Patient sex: M
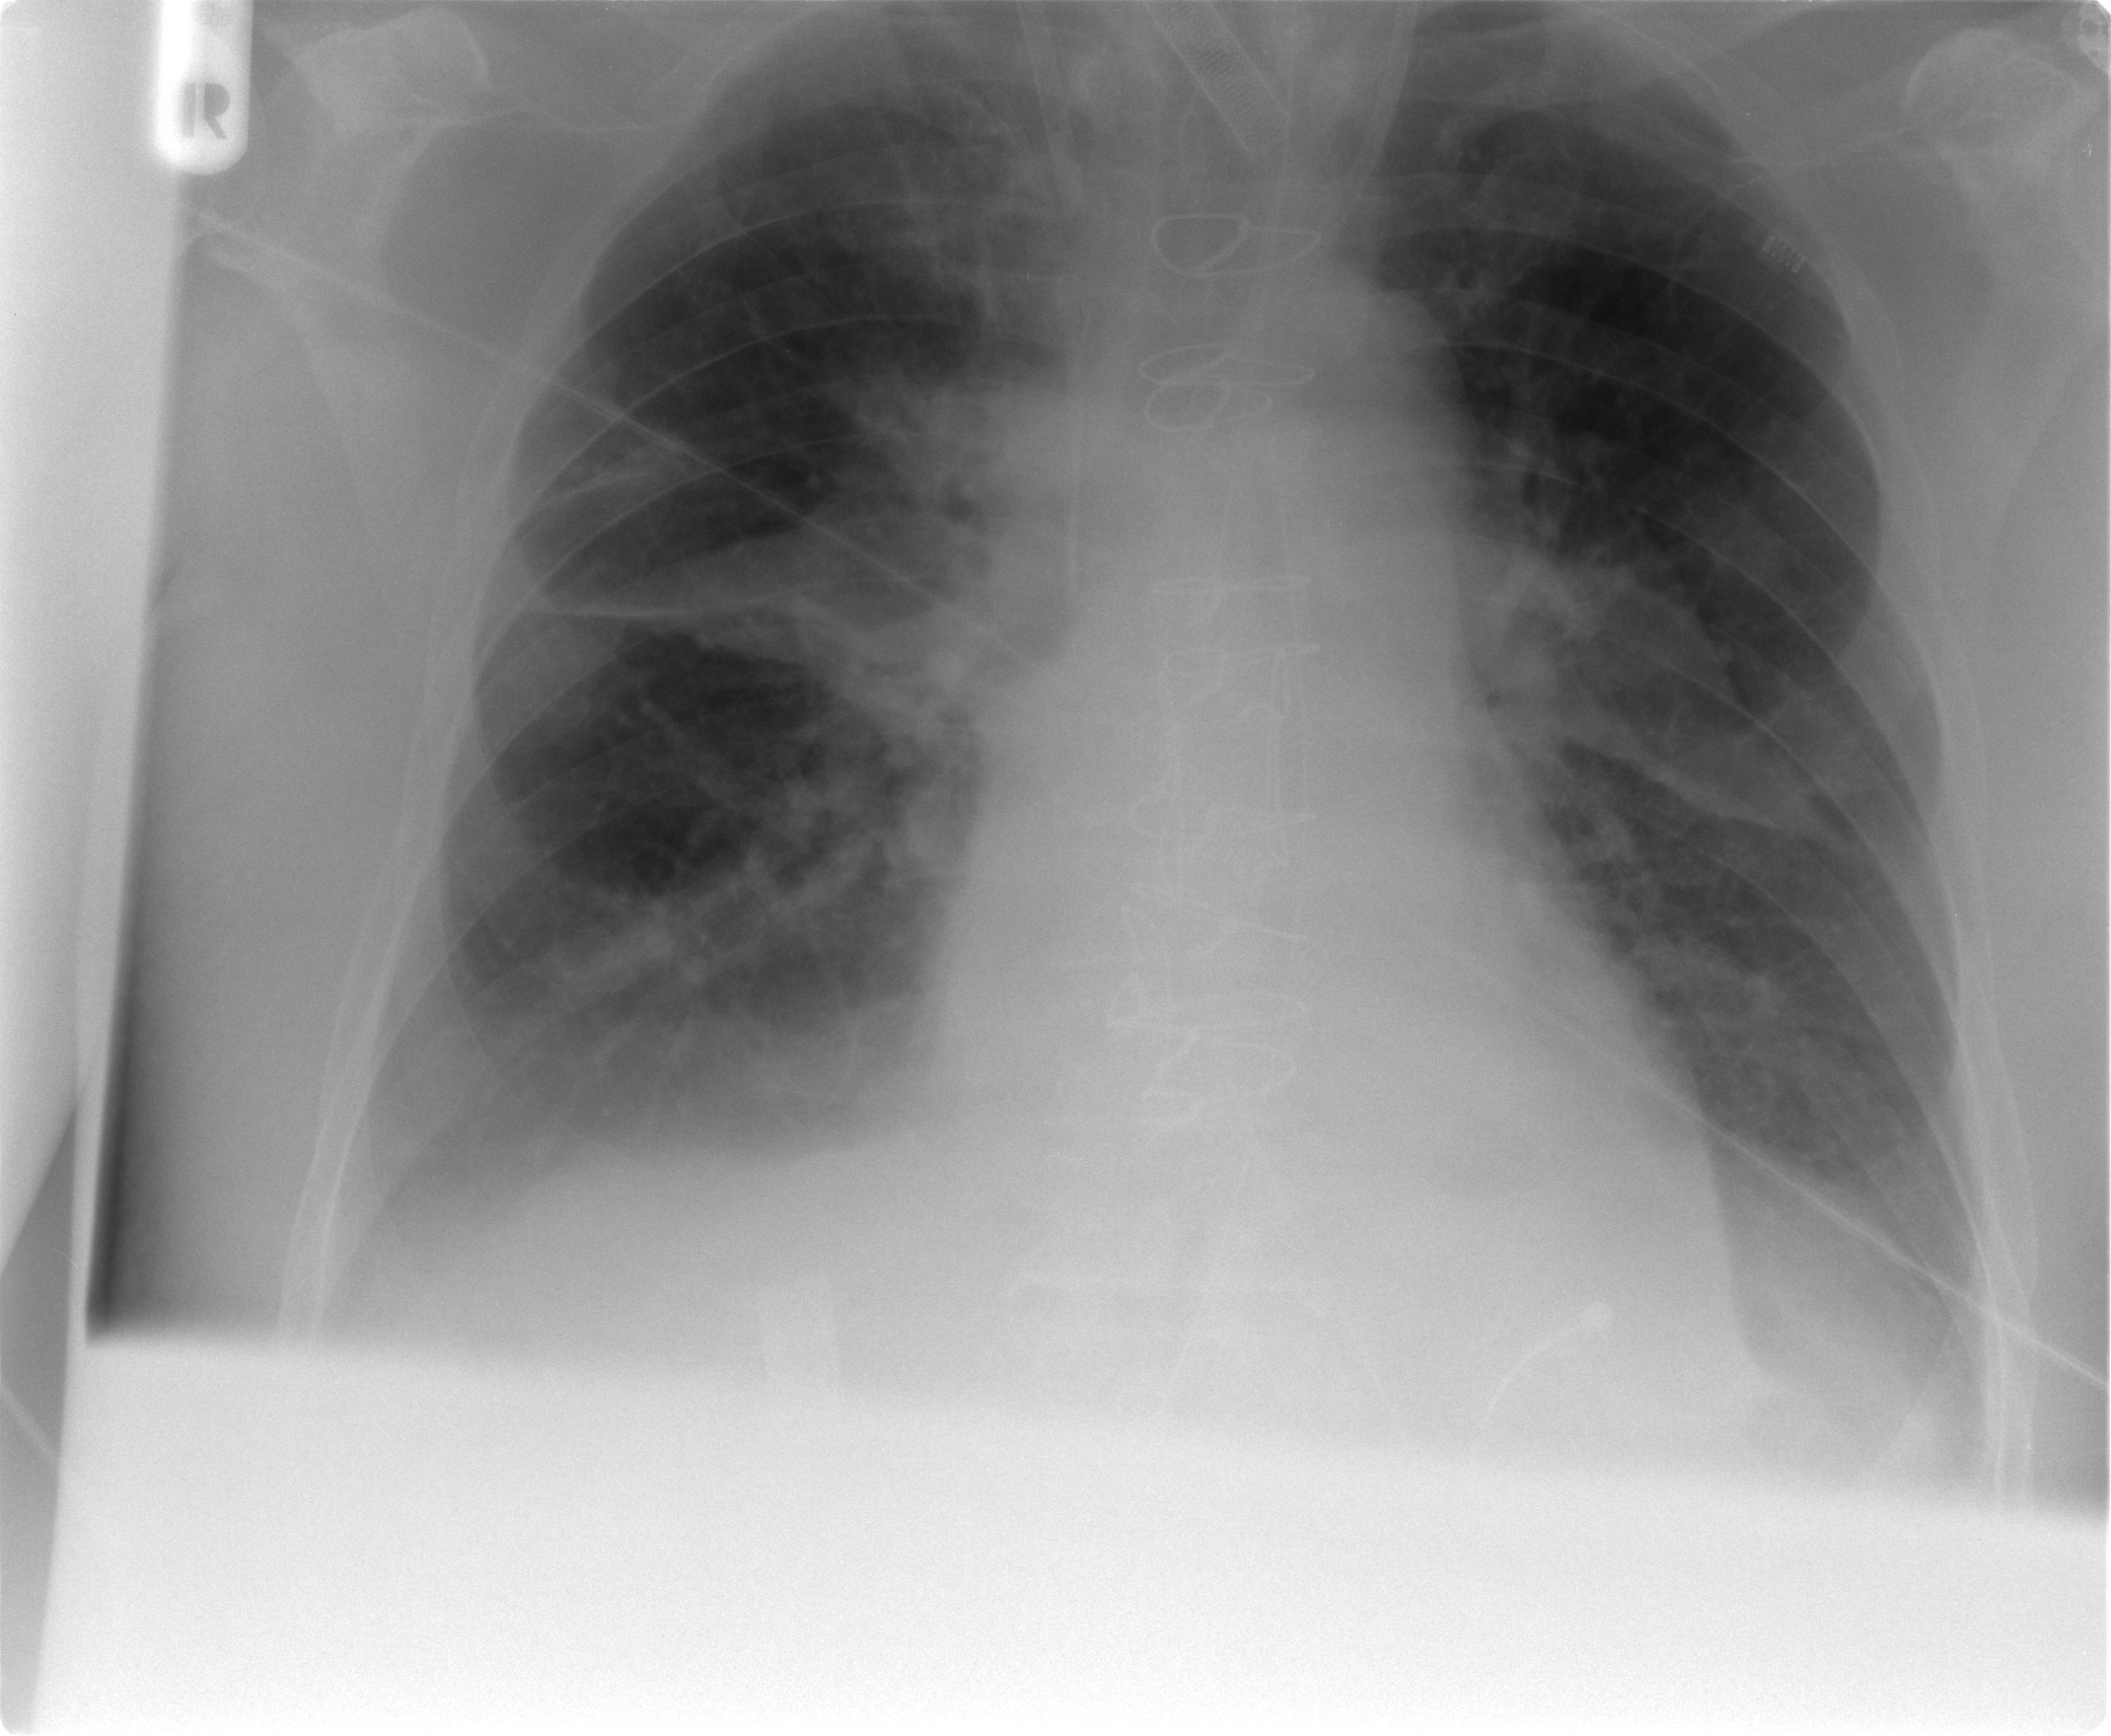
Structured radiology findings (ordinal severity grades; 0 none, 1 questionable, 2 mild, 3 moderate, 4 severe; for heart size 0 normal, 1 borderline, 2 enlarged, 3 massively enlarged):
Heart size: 1
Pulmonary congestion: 2
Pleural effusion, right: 2
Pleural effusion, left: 2
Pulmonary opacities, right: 1
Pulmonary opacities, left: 0
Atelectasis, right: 2
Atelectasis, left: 2